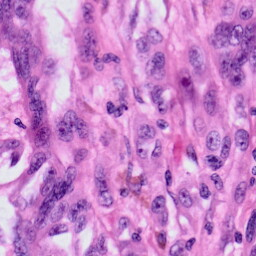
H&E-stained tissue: Skin